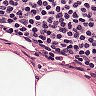
Metastatic tissue present: no